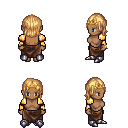
a pixel art fantasy rpg character, female body template, human, dark skin, gold arm armor, robe skirt, light blonde long bangs hairstyle, gold tiara, bracelets, metal boots, four views (front, back, left, right), 2x2 character sprite sheet, small pixel art, hard edges, no anti-aliasing